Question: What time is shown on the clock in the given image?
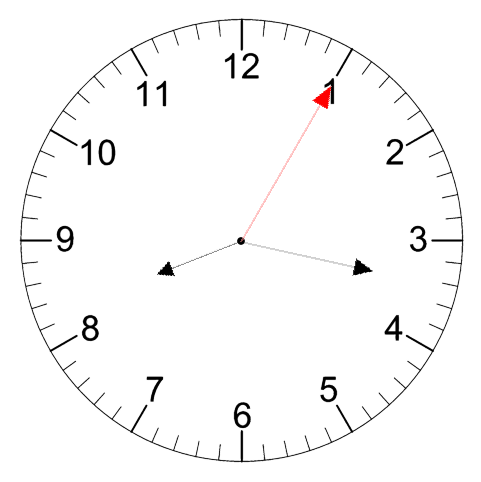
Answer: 08:17:05